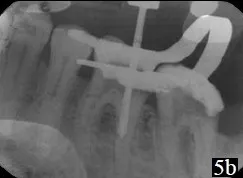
Extractor with plunger sleeving, and ,gripping the fragment.
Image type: radiology (x_ray)